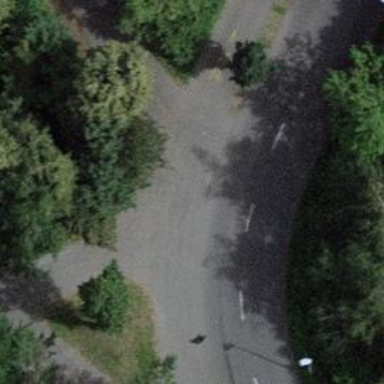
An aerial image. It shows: Unmarked road crossing.